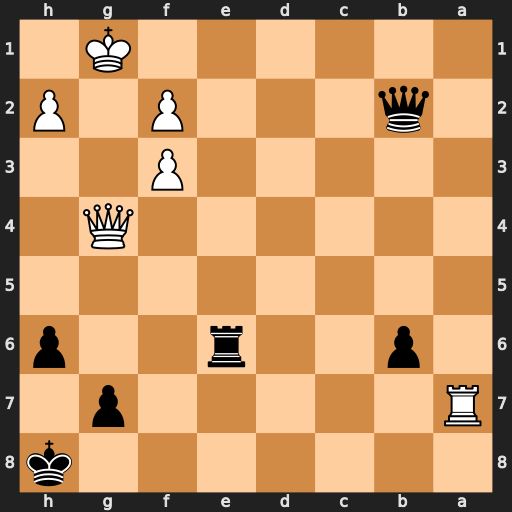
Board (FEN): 7k/R5p1/1p2r2p/8/6Q1/5P2/1q3P1P/6K1
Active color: b
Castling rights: -
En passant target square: -
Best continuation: Qb1+ Kg2 Rg6